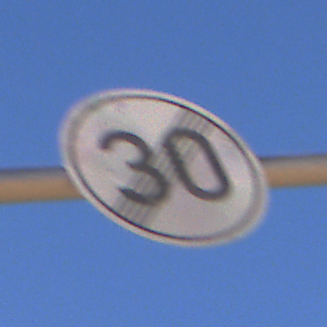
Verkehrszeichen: EndeGeschwindigkeit30
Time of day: MorningAfternoon
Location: Outdoor (RoadRail)
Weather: Clear
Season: NotSpecified
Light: Natural